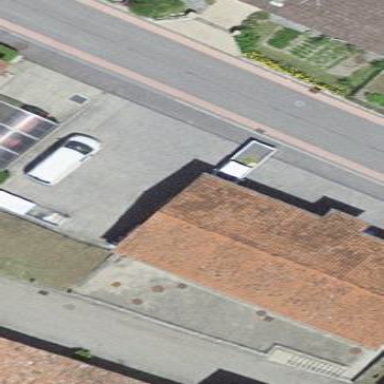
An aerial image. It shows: Commercial building.